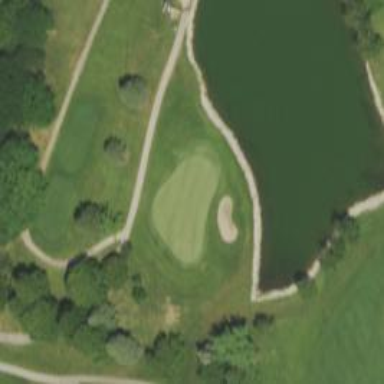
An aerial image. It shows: Golf hole.